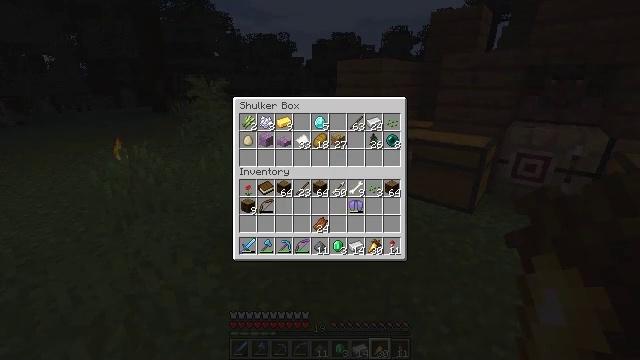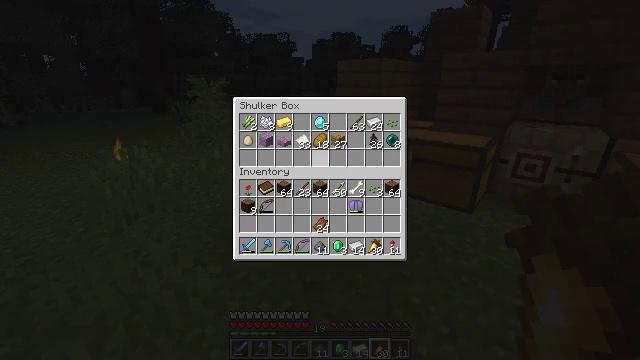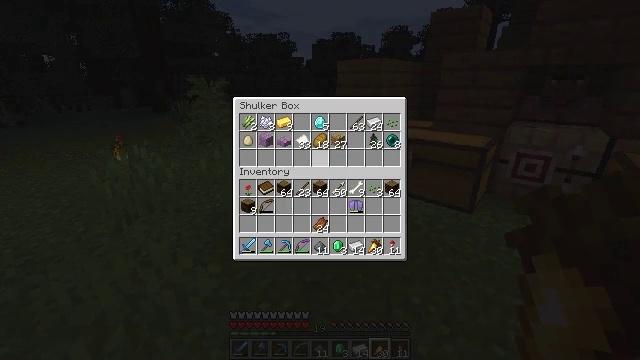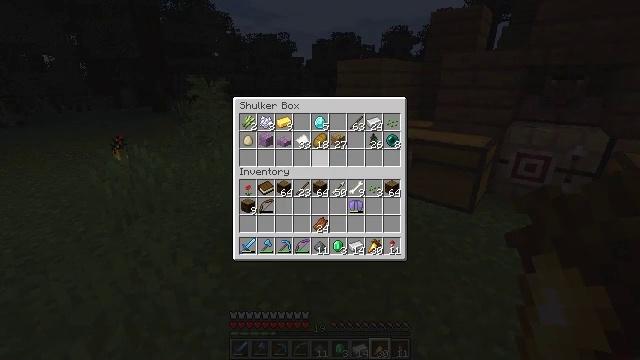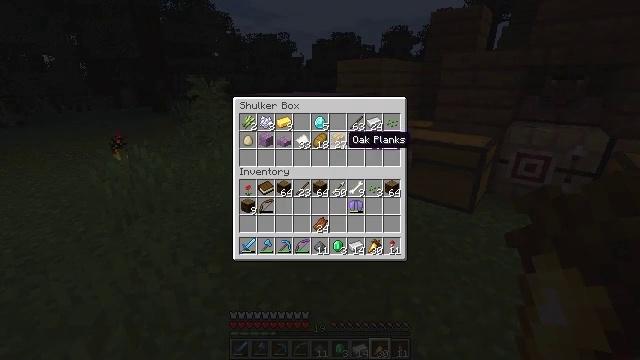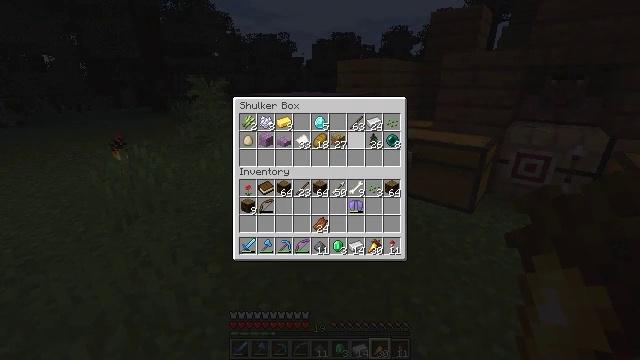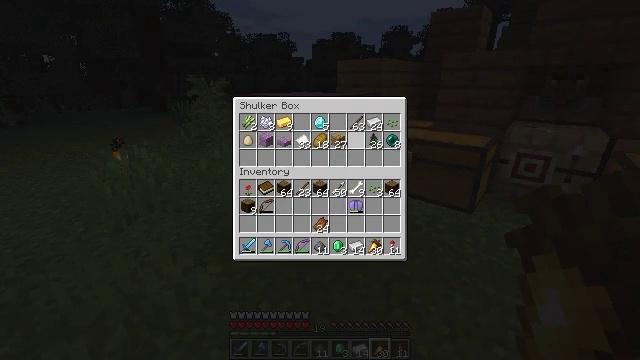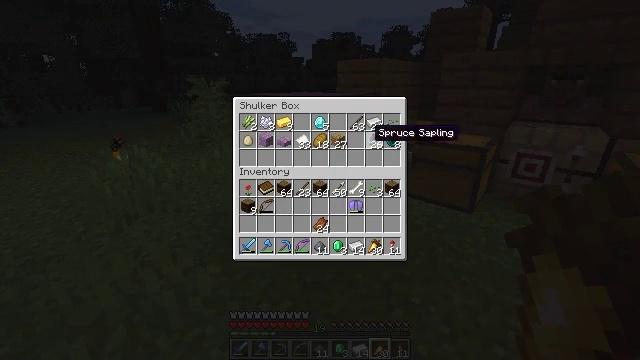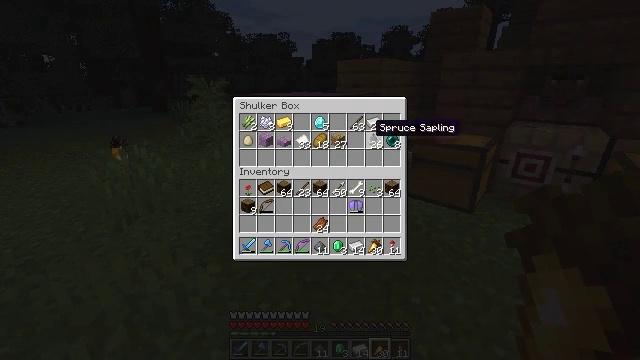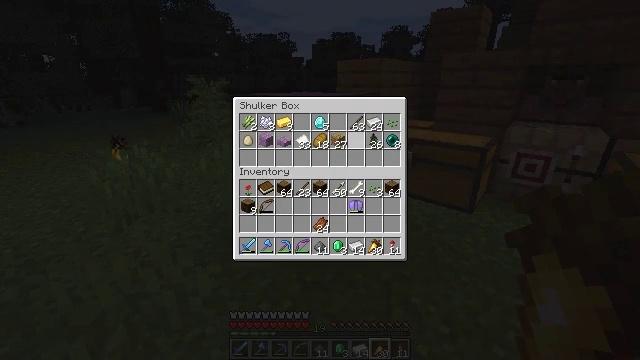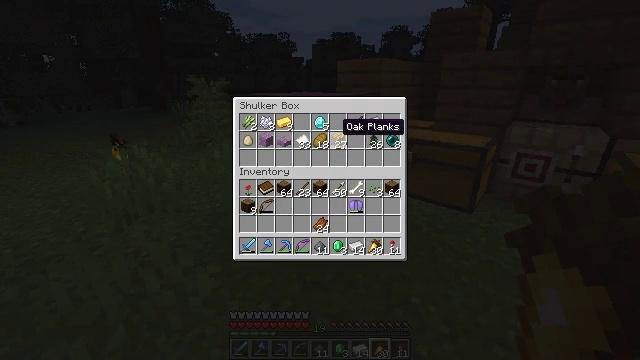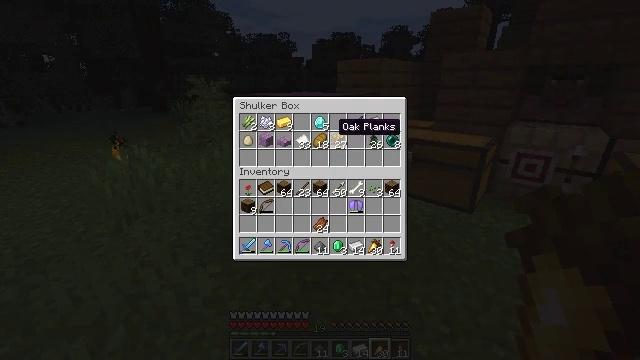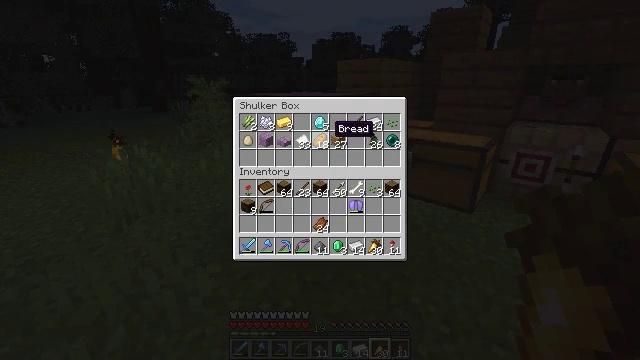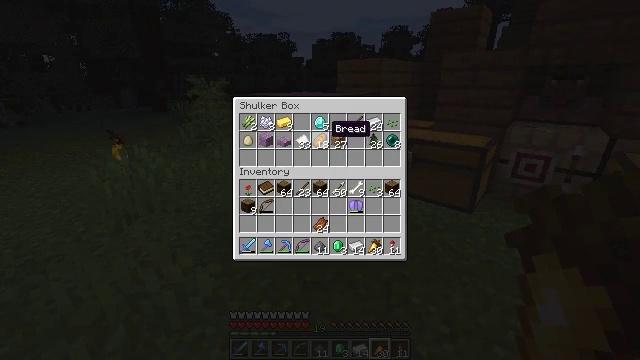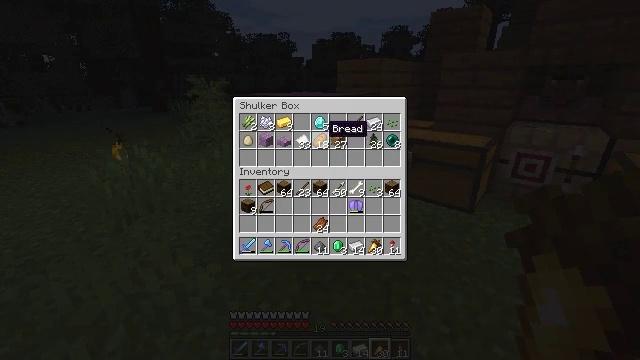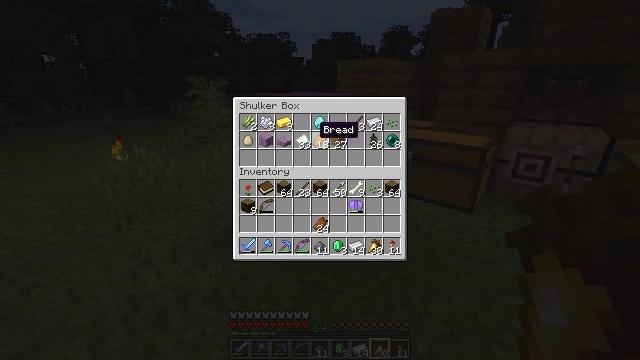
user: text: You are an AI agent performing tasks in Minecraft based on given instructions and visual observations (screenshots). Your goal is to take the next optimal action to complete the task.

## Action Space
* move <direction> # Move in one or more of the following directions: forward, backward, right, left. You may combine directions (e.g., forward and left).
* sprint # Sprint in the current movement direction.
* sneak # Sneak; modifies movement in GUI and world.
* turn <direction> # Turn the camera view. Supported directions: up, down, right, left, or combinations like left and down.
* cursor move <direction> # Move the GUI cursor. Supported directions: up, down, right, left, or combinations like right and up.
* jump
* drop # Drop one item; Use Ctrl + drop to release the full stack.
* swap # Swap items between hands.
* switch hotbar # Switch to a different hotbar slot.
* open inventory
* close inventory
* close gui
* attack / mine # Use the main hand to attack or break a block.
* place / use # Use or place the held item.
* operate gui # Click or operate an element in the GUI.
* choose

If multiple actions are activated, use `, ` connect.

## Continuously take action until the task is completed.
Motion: motion action
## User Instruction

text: Assemble a firework rocket with the required materials.
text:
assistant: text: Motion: sneak, cursor move up
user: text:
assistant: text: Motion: sneak, cursor move up
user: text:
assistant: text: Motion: sneak, cursor move right
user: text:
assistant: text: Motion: sneak, cursor move right
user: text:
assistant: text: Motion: sneak, cursor move right
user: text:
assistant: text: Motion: sneak
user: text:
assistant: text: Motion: sneak
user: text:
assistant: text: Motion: sneak
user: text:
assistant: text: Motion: sneak, cursor move left
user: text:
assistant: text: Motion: sneak, cursor move left
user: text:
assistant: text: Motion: sneak
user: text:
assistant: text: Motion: sneak
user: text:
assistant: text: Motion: sneak
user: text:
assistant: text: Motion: sneak
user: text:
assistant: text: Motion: sneak, cursor move left
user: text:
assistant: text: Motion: sneak
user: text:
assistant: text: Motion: sneak
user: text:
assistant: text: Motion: sneak
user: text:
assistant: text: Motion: sneak
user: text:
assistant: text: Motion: sneak, operate gui
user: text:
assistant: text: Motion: sneak, operate gui
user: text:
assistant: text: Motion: sneak, operate gui
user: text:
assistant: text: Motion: sneak
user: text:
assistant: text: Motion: sneak
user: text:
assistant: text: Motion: sneak, cursor move right
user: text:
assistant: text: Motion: sneak, cursor move right
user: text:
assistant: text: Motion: sneak, cursor move right
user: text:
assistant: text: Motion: sneak
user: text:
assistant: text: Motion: sneak
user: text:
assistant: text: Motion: sneak